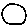
Label: circle